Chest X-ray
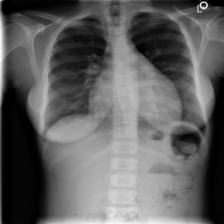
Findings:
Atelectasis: negative
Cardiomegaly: negative
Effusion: negative
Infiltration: negative
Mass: negative
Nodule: negative
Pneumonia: negative
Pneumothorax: negative
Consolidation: negative
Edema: negative
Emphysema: negative
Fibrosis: negative
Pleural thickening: negative
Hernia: negative